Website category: sports
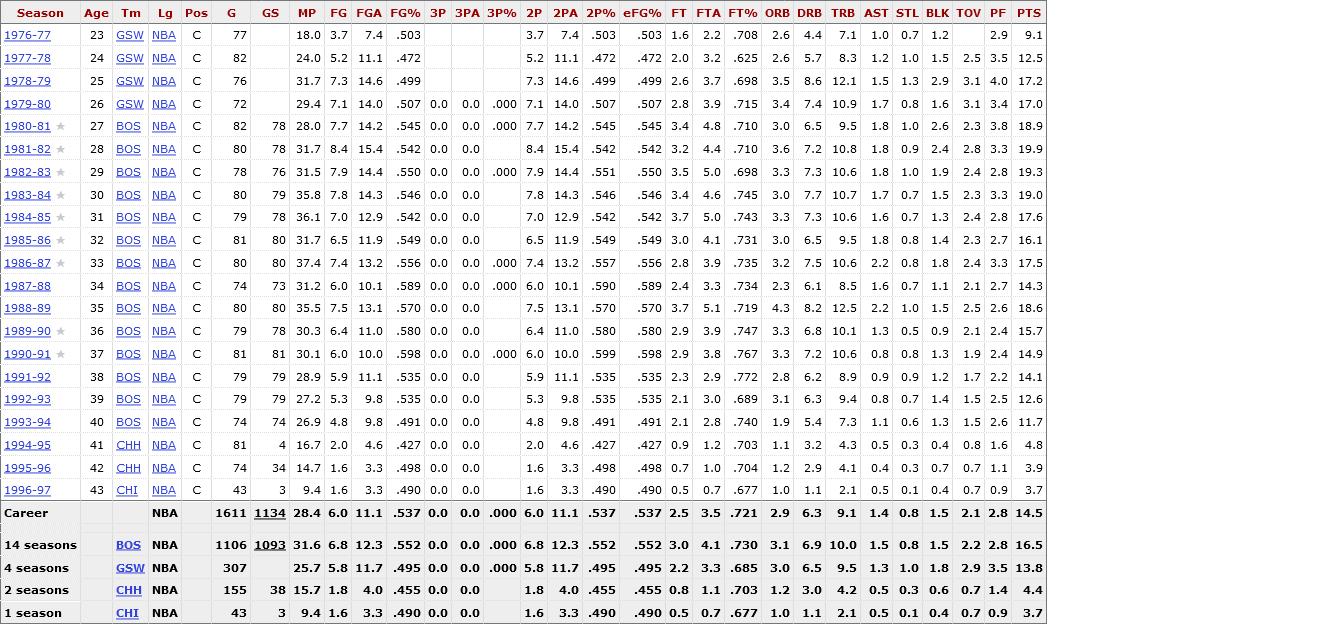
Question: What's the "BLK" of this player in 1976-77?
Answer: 1.2

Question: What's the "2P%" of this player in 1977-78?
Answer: .472

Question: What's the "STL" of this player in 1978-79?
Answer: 1.3

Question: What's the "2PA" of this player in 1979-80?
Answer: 14.0

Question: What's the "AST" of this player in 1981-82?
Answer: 1.8

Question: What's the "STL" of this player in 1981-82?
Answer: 0.9

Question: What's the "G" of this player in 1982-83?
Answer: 78

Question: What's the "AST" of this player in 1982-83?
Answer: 1.8

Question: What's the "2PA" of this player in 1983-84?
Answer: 14.3

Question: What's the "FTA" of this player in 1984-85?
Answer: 5.0

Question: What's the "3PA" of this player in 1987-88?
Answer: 0.0

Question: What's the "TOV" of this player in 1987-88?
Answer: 2.1

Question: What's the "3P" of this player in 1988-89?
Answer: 0.0

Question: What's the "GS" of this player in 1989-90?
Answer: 78

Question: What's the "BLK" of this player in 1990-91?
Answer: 1.3

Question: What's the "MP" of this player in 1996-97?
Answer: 9.4

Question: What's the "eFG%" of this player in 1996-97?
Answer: .490

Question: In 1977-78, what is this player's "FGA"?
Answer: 11.1

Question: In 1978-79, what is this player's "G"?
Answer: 76

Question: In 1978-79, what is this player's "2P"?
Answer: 7.3

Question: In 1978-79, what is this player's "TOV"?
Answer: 3.1

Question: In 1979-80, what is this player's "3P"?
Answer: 0.0

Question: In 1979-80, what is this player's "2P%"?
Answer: .507

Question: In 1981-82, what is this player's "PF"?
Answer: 3.3

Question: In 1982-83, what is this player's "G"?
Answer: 78

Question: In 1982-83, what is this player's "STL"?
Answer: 1.0

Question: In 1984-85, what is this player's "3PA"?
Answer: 0.0

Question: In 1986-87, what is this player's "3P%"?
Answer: .000

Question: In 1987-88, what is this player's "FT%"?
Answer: .734

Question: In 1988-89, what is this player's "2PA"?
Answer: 13.1

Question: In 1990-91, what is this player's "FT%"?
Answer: .767

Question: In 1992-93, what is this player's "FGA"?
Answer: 9.8

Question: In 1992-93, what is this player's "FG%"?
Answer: .535

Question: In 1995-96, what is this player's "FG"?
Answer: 1.6

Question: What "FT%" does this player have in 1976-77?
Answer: .708

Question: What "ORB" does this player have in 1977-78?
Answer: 2.6

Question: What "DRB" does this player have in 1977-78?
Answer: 5.7

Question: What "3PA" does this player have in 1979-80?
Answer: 0.0

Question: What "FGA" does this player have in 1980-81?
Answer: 14.2

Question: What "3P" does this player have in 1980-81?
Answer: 0.0

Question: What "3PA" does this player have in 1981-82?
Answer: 0.0

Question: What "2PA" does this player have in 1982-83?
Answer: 14.4

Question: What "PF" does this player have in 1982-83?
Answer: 2.8

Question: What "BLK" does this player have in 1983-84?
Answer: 1.5

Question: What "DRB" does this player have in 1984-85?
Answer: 7.3

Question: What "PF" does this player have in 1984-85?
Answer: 2.8

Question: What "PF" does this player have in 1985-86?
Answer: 2.7

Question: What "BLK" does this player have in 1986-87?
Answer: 1.8

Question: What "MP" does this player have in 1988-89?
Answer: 35.5

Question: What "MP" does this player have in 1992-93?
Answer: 27.2

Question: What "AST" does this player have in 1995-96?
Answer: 0.4

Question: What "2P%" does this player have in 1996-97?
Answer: .490

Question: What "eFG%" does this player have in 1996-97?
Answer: .490

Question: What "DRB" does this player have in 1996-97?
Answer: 1.1

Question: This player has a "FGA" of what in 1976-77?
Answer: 7.4

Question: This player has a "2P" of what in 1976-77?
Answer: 3.7

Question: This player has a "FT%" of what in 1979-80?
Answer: .715

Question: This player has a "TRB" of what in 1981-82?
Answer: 10.8

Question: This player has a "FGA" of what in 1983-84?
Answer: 14.3

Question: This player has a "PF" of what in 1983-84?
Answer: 3.3

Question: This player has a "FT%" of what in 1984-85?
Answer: .743

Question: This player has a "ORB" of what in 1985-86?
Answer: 3.0

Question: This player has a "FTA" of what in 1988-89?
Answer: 5.1

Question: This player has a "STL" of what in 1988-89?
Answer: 1.0